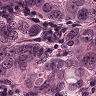
Metastatic tissue present: yes